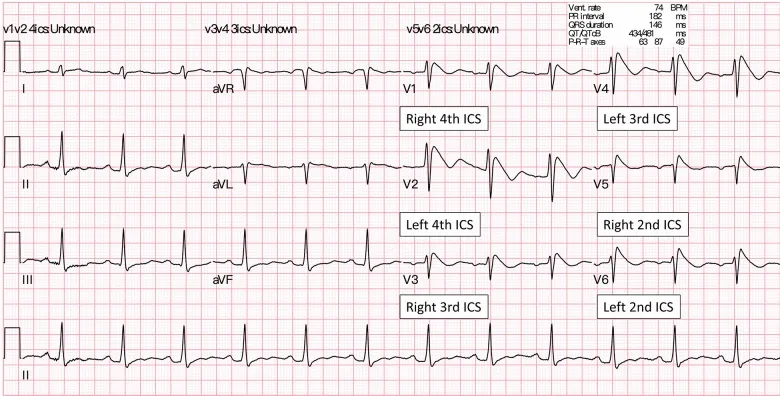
(B) About four minutes after the IV ajmaline injection, a Brugada type 1 pattern (coved-type ST-segment elevation) appeared in all precordial and high intercostal leads (V3-V6). Of note, lead V3 at the right 3rd ICS and lead V4 were placed at the left 3rd ICS, whereas lead V5 at right 2nd ICS and lead V6 were placed at the left 2nd ICS, respectively. ICS, intercostal space.
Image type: electrography (ekg)